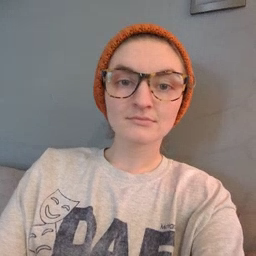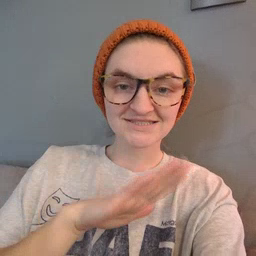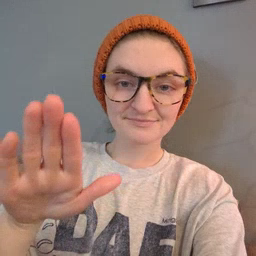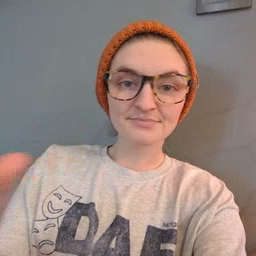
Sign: clean